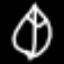
Label: leaf